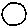
Label: circle